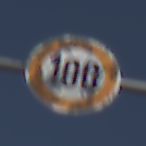
Verkehrszeichen: Geschwindigkeit100
Umgebung: Outdoor, Nature
Tageszeit: Midday
Wetter: PartlyCloudy
Licht: Natural
Jahreszeit: NotSpecified
Kontrast: HighContrast